Aerial crown-view tile of a tropical tree (Barro Colorado Island, Panama), acquired 20250616:
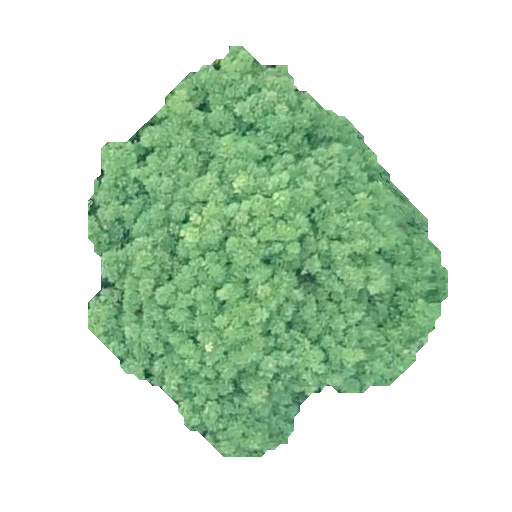
Species: Sterculia apetala
GBIF accepted scientific name: Sterculia apetala
Crown area: 141.068 m²